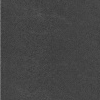
Atmospheric dust classification: dusty